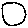
Label: circle